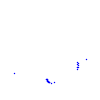
Particle: proton